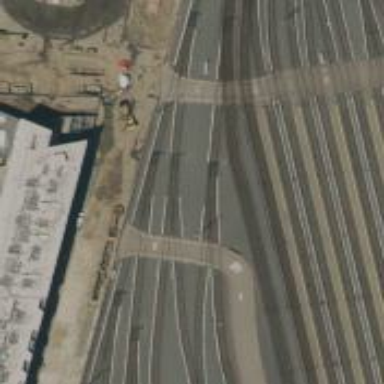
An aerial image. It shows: Railway level crossing.